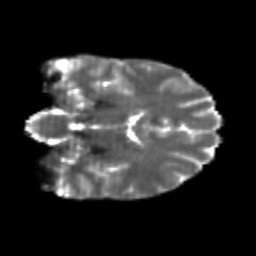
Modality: T2w
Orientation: coronal
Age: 24
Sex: male
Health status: healthy
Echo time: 0.074 s